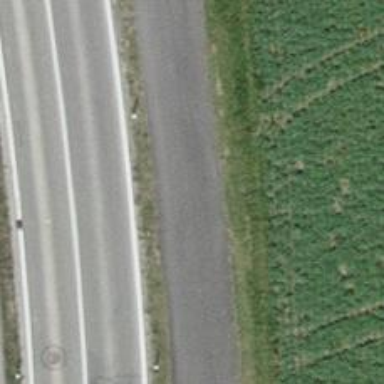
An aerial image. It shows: Unclassified road with asphalt surface.